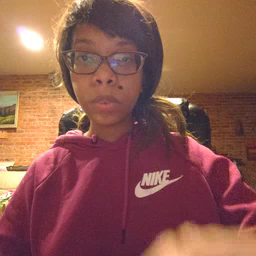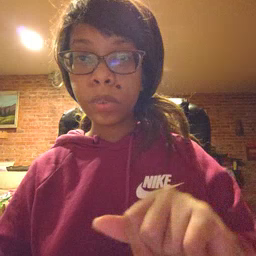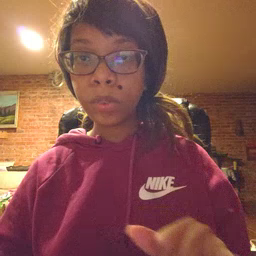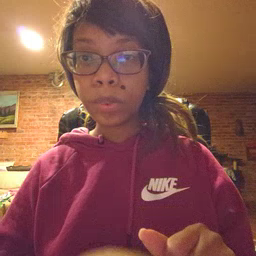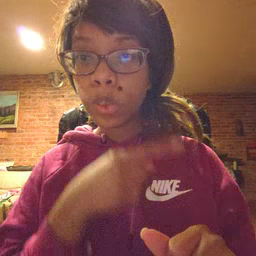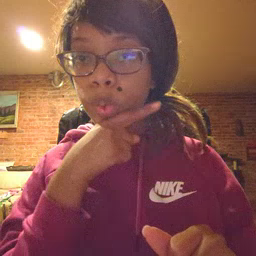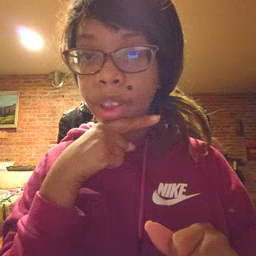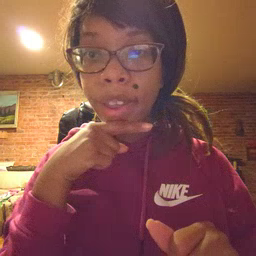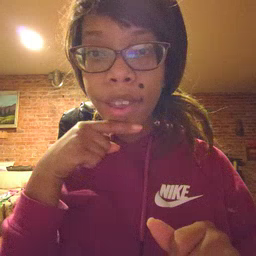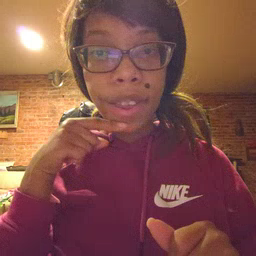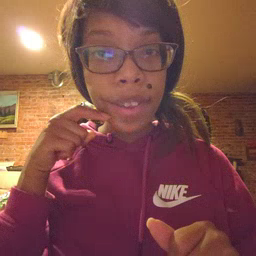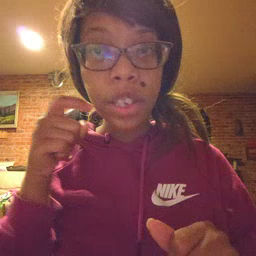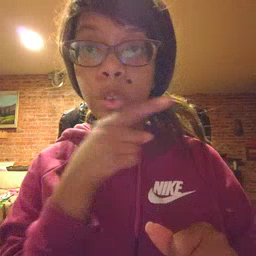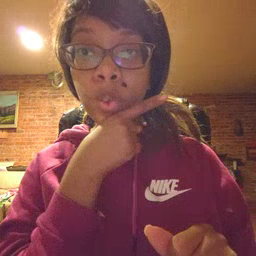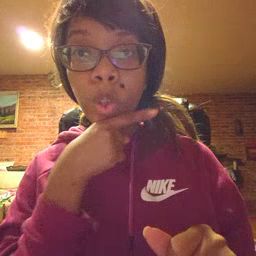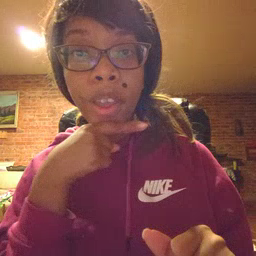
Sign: dry